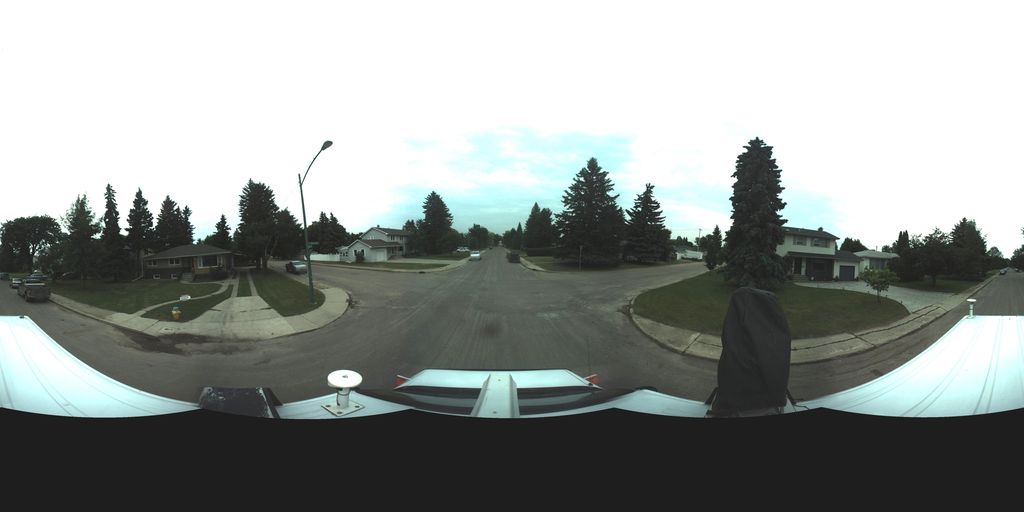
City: saskatoon